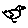
Label: bird